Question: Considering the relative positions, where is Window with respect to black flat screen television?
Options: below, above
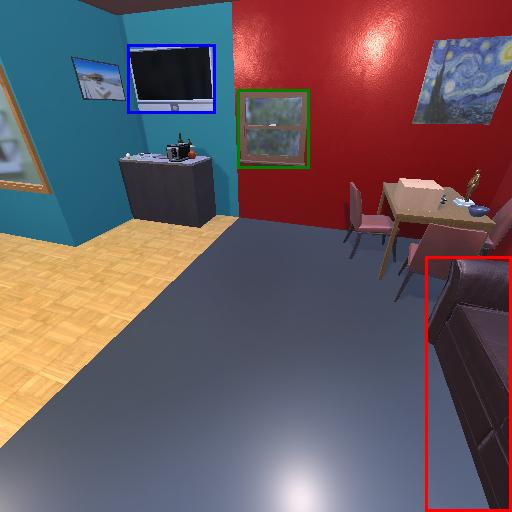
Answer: below